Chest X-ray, AP view. Patient: 45 years old, sex M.
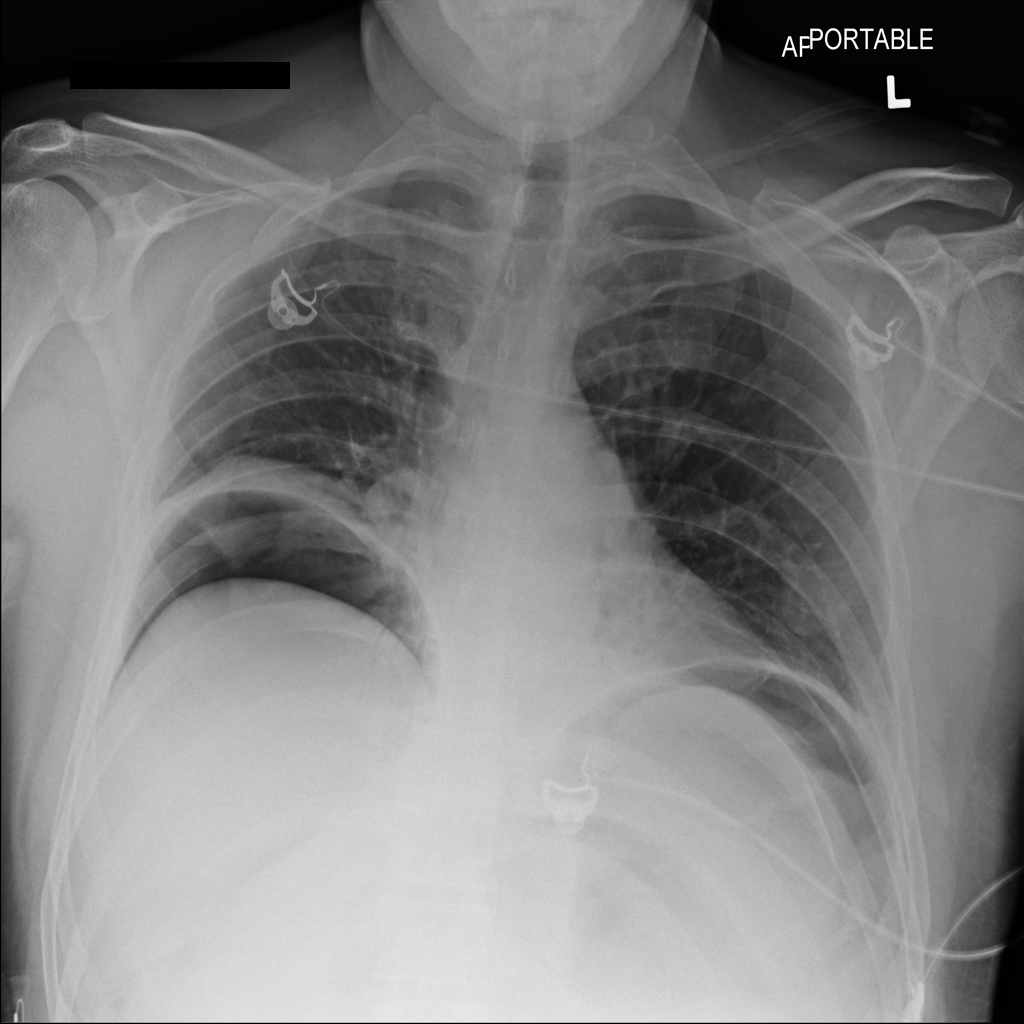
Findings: Atelectasis